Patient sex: M
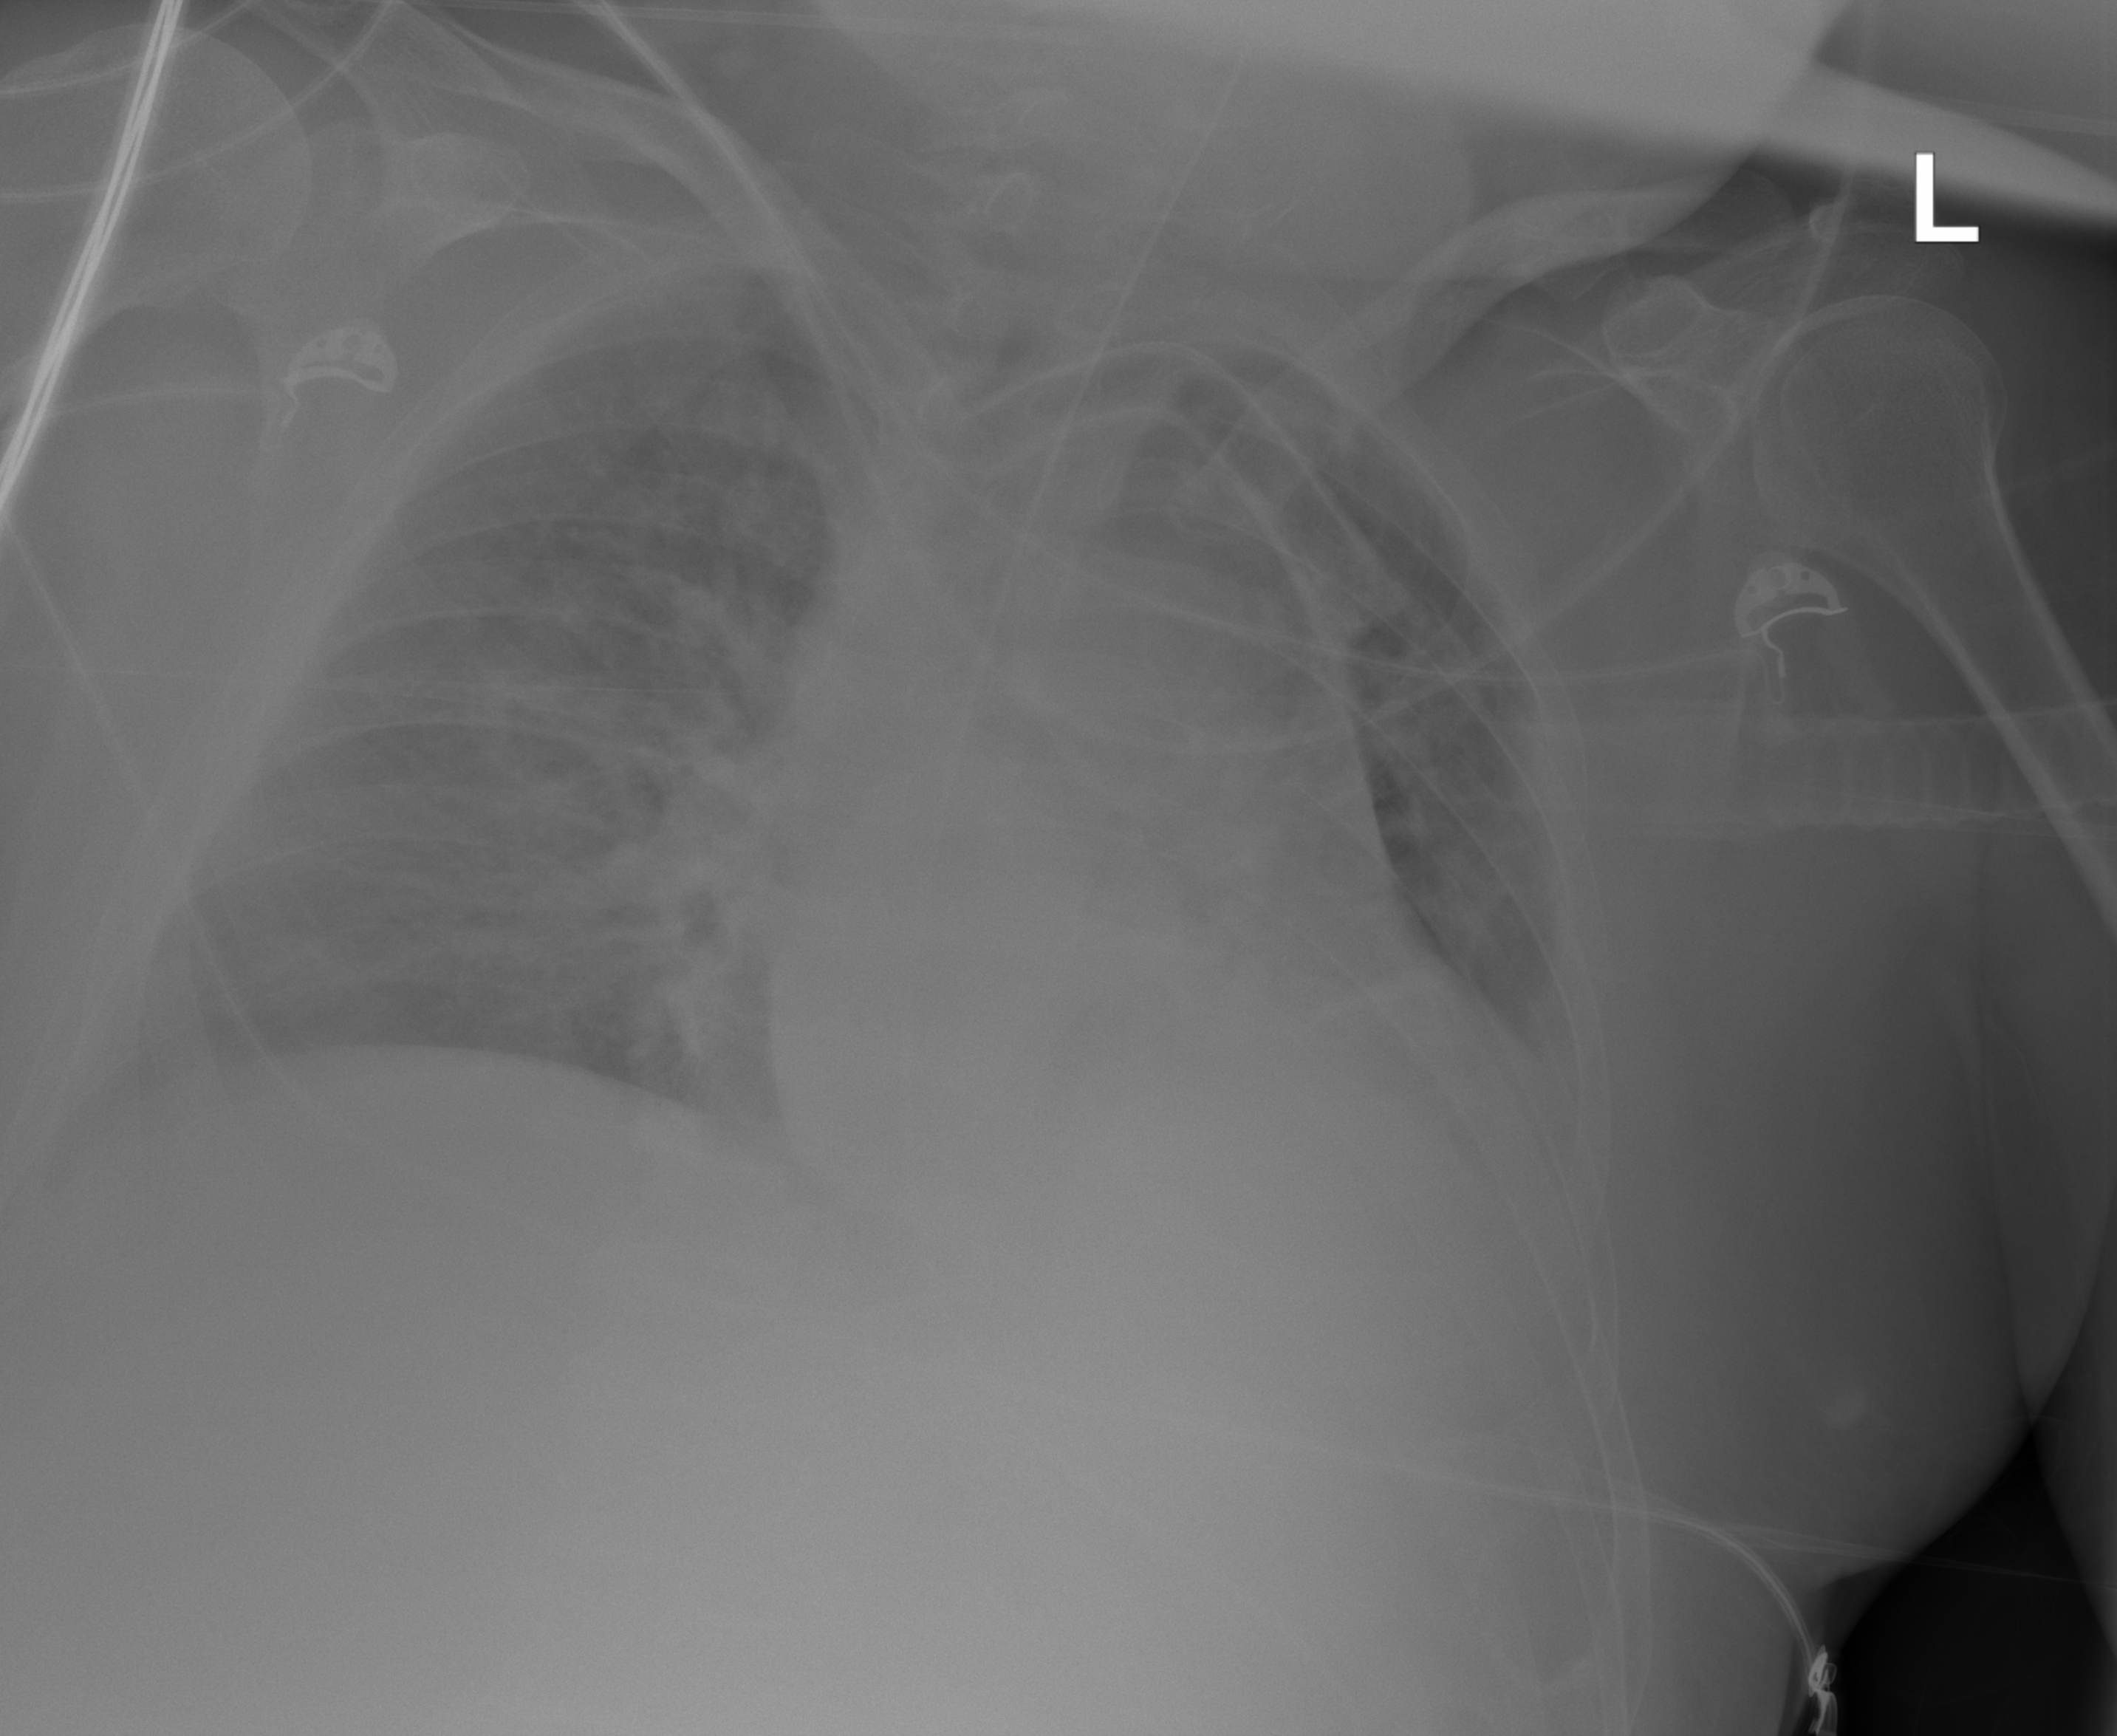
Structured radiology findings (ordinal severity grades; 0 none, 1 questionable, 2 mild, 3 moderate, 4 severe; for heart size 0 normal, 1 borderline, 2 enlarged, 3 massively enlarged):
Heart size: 1
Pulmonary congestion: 2
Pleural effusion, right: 2
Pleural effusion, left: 1
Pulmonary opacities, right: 2
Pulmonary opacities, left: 0
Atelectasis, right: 1
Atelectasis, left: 3